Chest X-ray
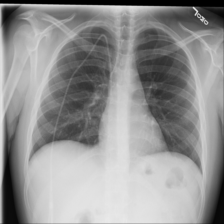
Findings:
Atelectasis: negative
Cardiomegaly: negative
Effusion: negative
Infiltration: negative
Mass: negative
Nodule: negative
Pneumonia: negative
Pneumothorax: negative
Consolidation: negative
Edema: negative
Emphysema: negative
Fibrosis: negative
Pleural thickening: negative
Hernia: negative